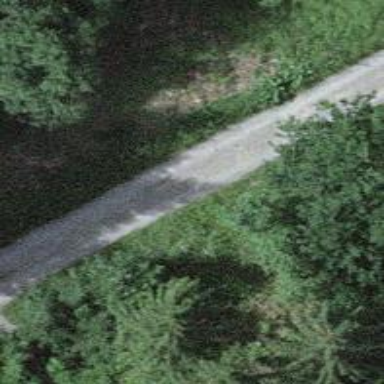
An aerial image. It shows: Compacted track with grade2 level.